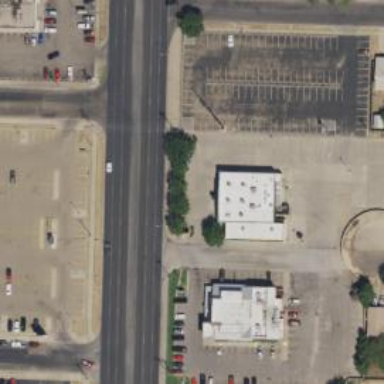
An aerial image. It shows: Parking space.